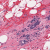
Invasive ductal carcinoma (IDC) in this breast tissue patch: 0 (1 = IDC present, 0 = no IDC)